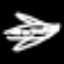
Label: airplane